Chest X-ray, PA view. Patient: 34 years old, sex F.
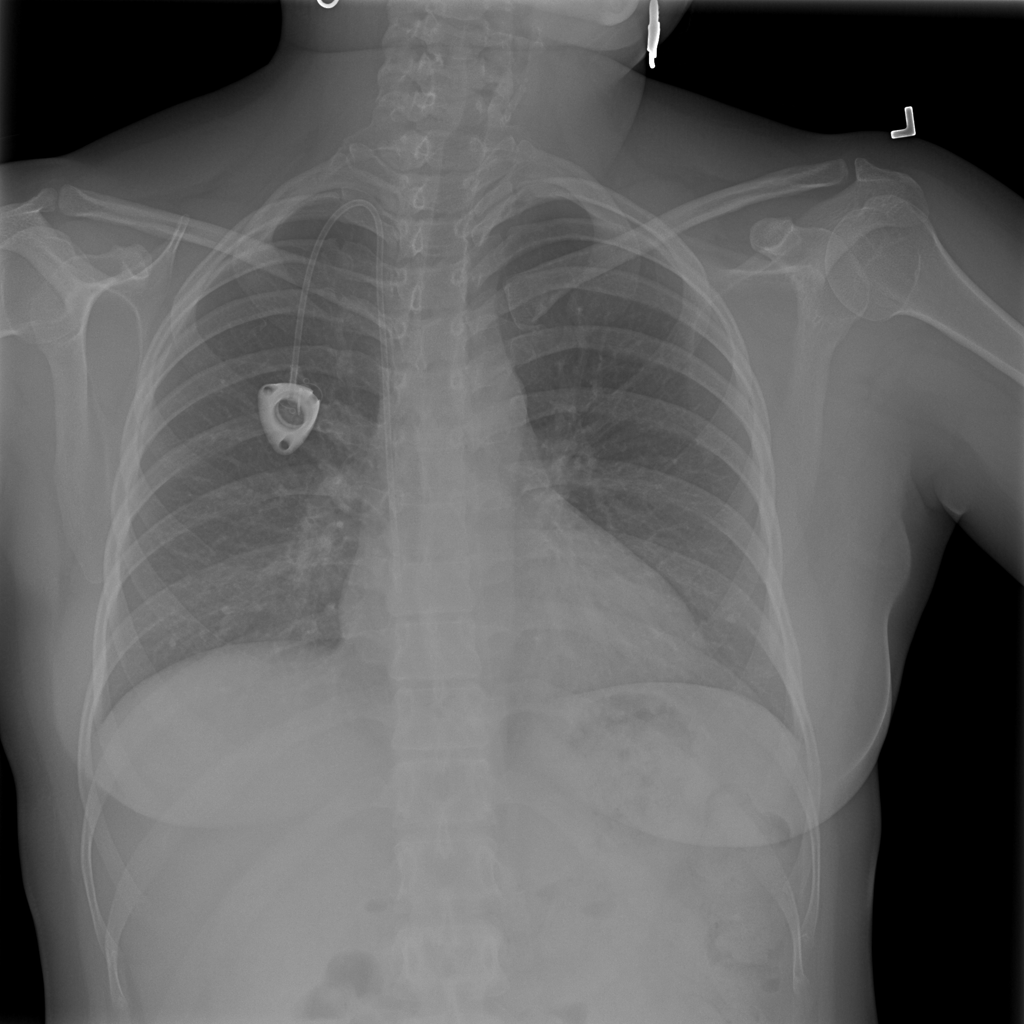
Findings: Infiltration